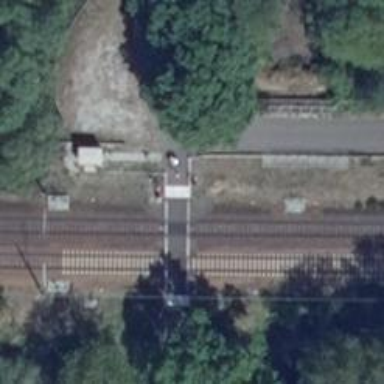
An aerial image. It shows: Railway crossing with chicane.